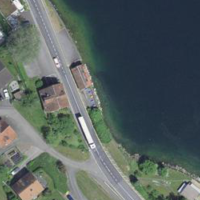
EUNIS habitat code: 14
Species observed at this site:
Podiceps cristatus
Fulica atra
Fringilla coelebs
Cymbalaria muralis
Passer domesticus
Turdus merula
Phalacrocorax carbo
Draba verna
Phylloscopus collybita
Phragmites australis
Gallinula chloropus
Parus major
Bellis perennis
Cardamine hirsuta
Senecio vulgaris
Motacilla alba